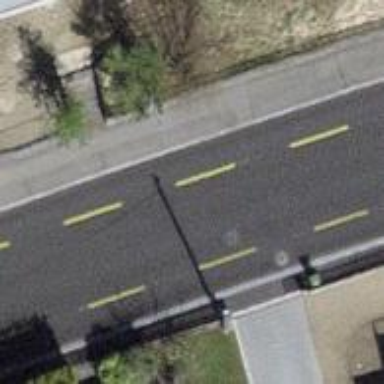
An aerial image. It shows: Tertiary road with designated cycle lane.